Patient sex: M
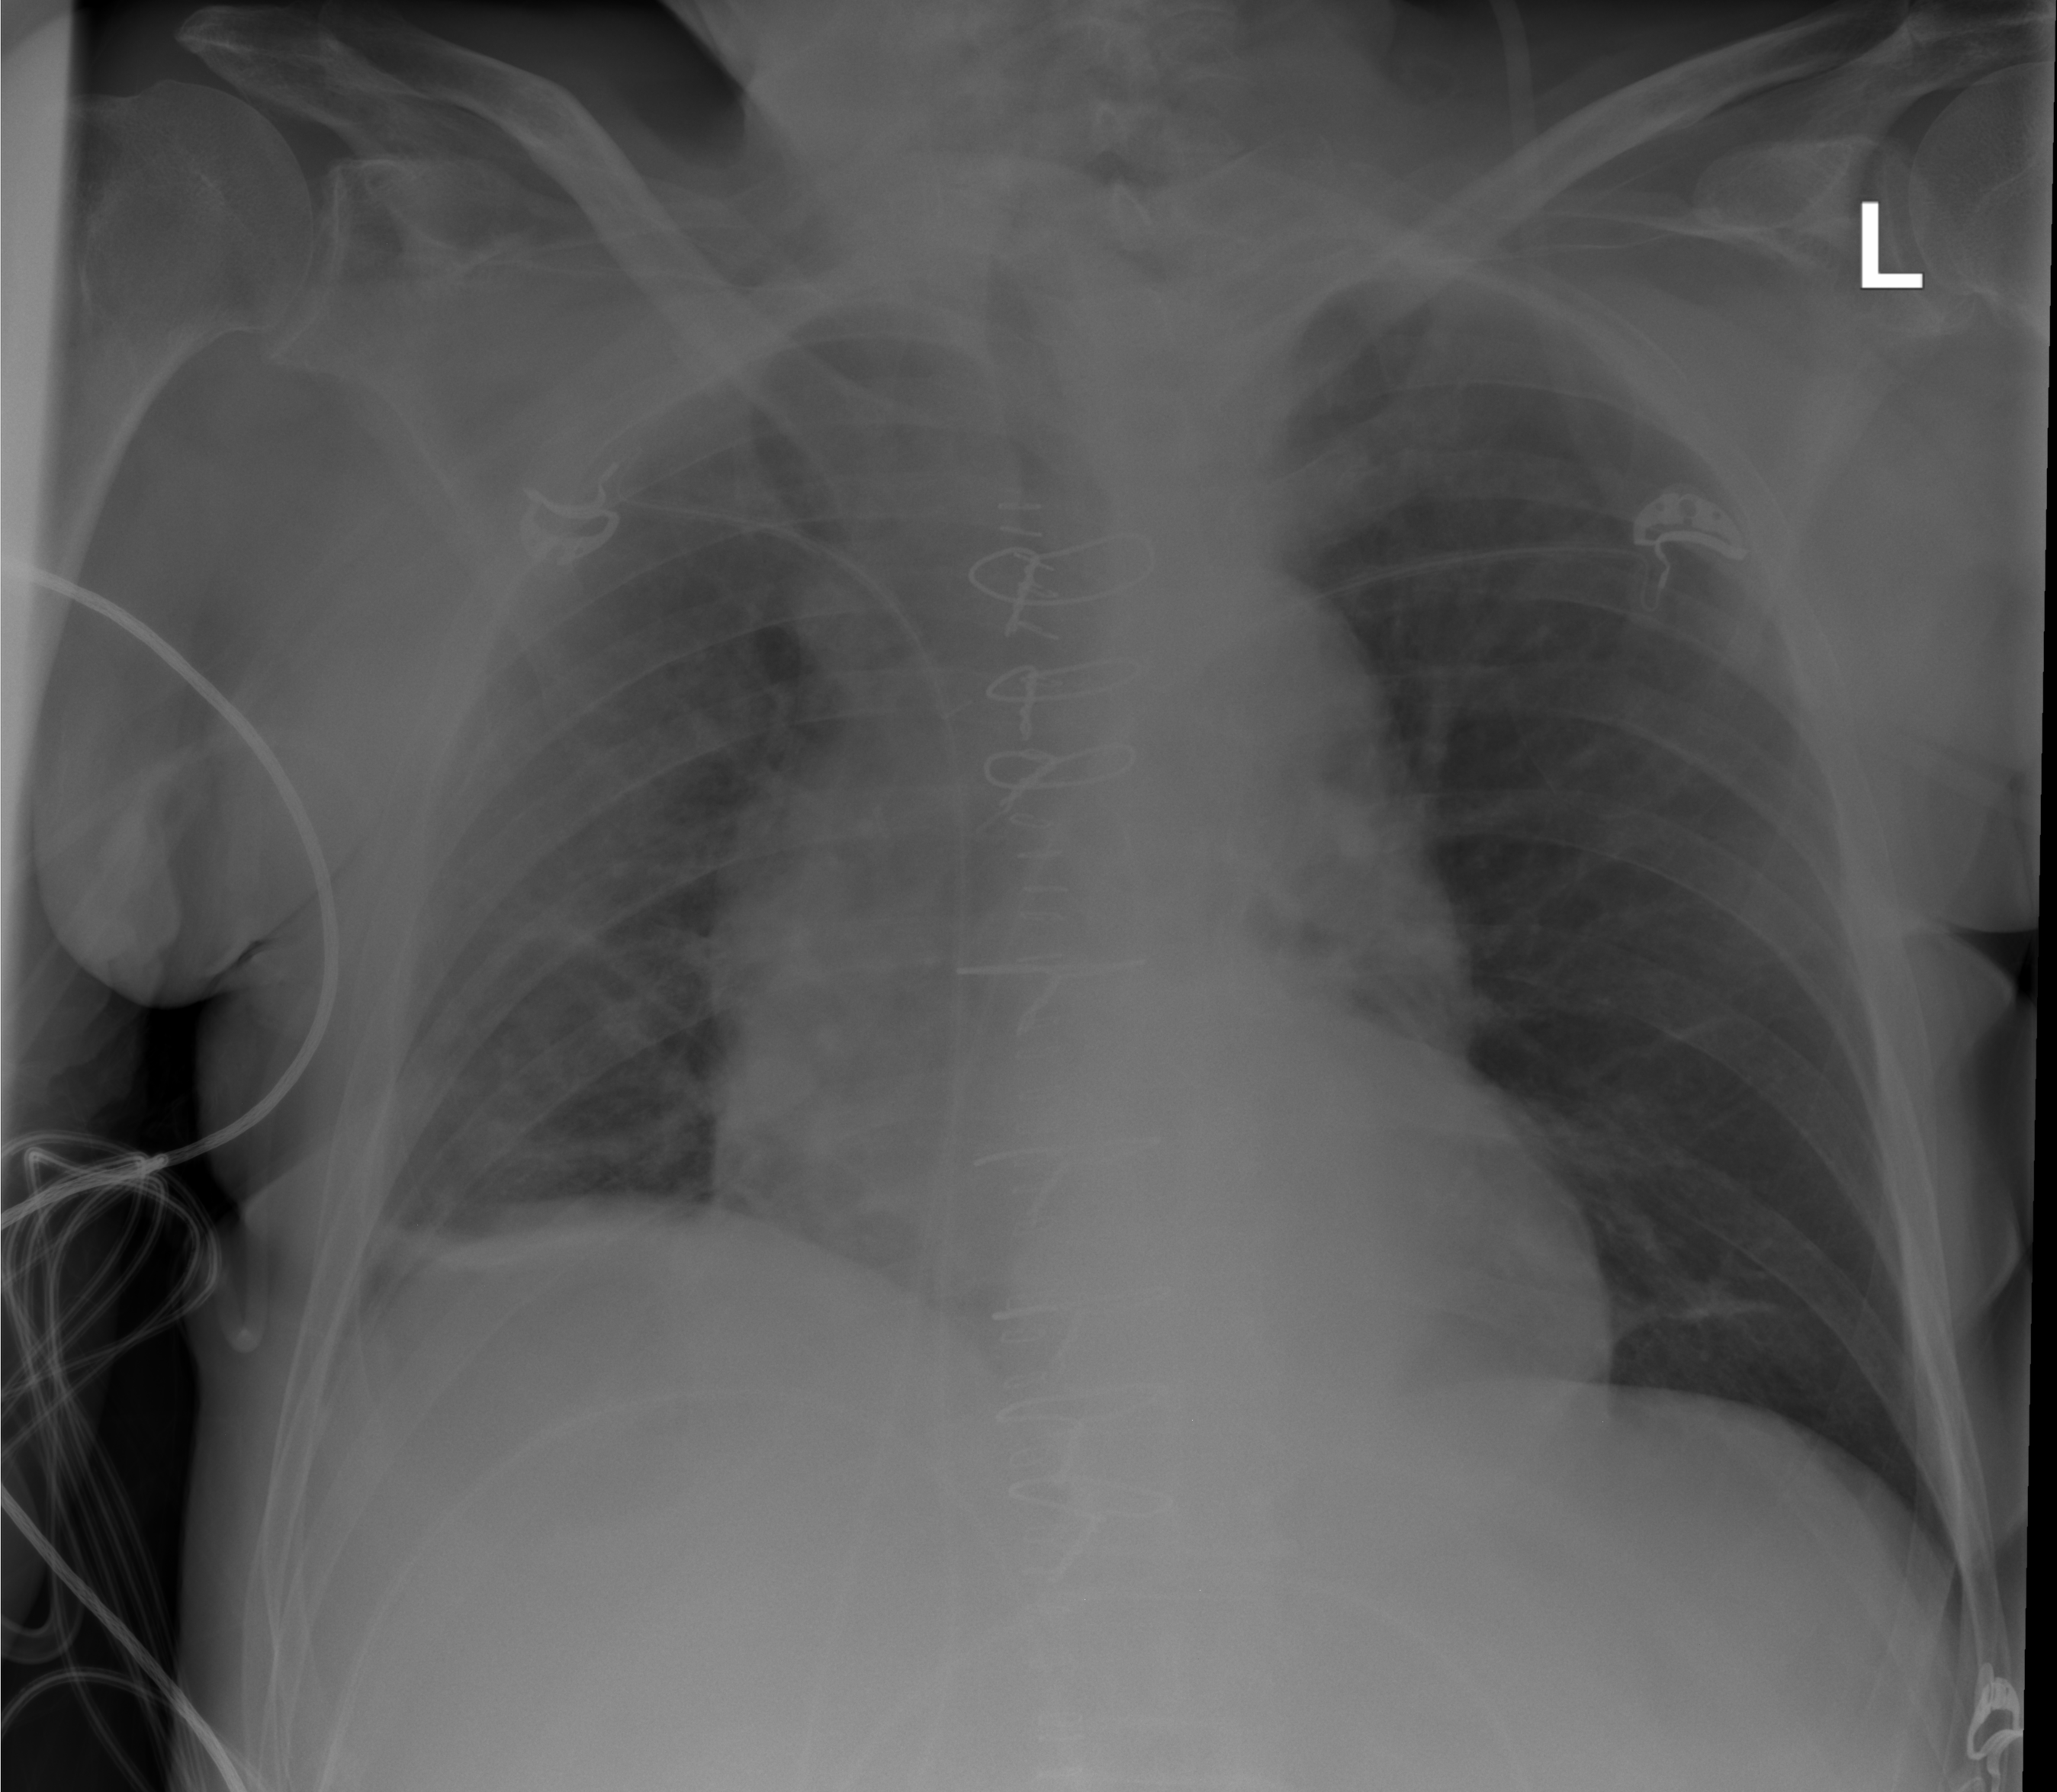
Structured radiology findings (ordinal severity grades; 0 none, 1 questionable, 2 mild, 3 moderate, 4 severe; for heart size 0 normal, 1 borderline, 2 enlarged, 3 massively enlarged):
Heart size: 0
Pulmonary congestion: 0
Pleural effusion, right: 0
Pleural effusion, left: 0
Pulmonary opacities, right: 2
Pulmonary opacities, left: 0
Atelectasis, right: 2
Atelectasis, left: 2